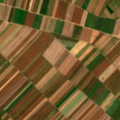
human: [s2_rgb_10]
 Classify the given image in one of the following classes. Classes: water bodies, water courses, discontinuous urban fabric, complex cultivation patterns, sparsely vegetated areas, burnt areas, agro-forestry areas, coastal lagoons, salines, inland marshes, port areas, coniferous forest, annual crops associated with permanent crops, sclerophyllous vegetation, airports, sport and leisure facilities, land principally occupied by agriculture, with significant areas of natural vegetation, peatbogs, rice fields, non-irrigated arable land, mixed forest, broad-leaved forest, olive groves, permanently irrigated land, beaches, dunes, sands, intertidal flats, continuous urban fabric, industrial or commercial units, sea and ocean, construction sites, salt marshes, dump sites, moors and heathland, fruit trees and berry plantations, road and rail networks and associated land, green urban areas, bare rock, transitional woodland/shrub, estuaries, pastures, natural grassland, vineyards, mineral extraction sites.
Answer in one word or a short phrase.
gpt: non-irrigated arable land, land principally occupied by agriculture, with significant areas of natural vegetation